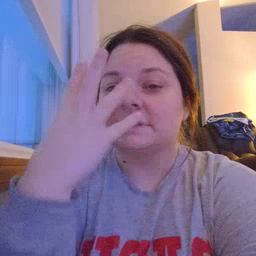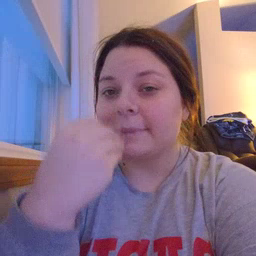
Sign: sleepy